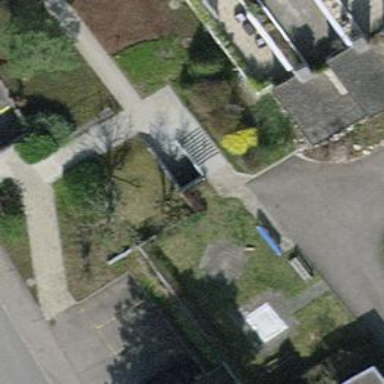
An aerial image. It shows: Road with steps.